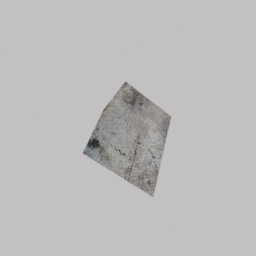
Label: architecture